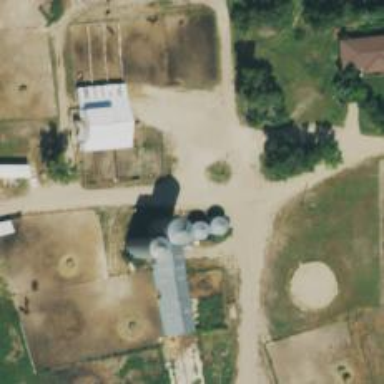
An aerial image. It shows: Animal breeding facility.